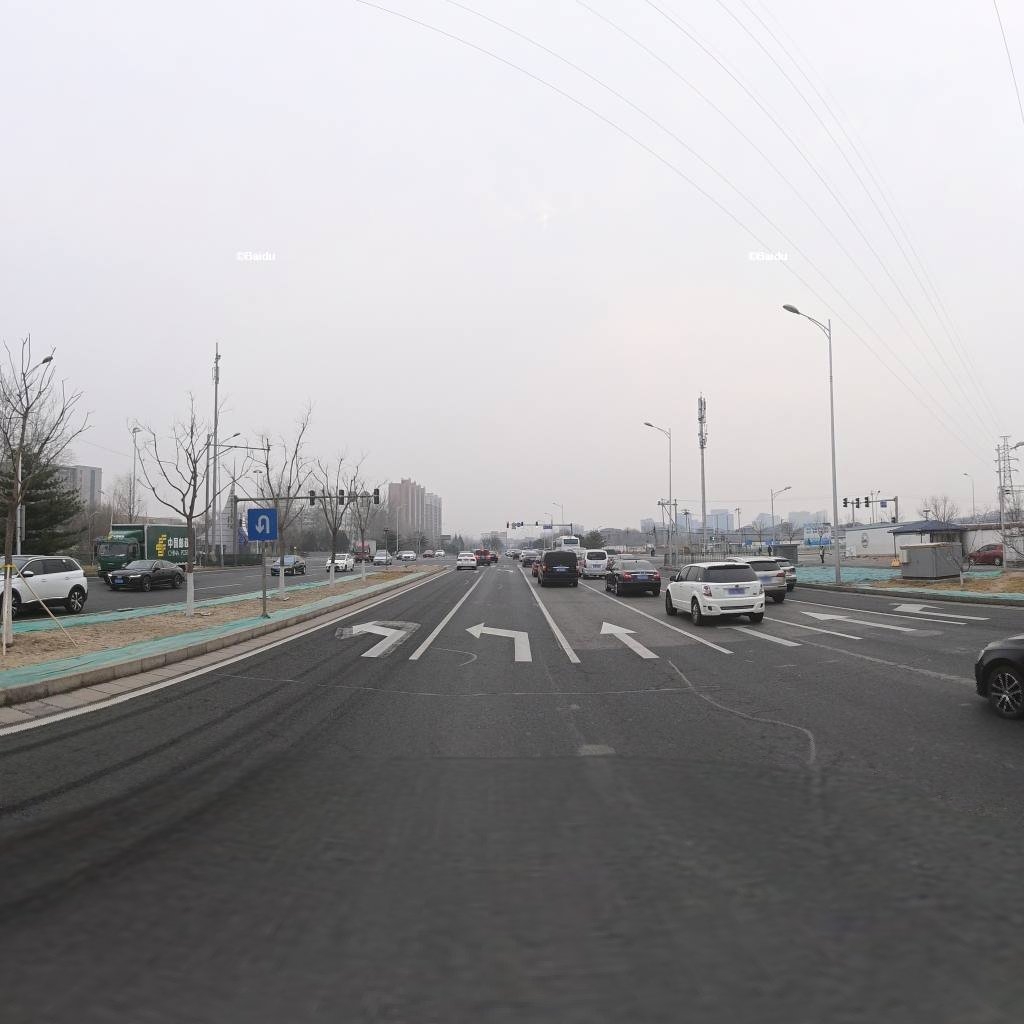
Region: Haidian
Road damage annotations: longitudinal patch, transverse patch, longitudinal patch